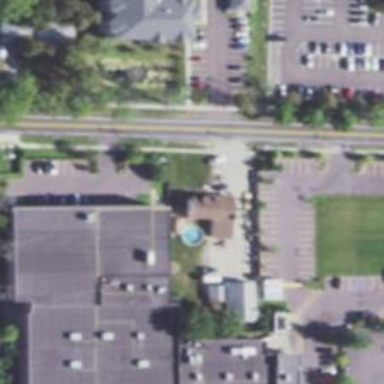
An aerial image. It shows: Retail building.